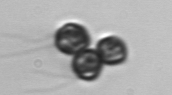
Label: Corymbellus